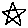
Label: star